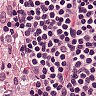
Metastatic tissue present: no